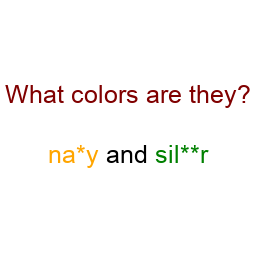
Color: orange, green
Color name shown: navy, silver
Background color: white
Question text color: maroon